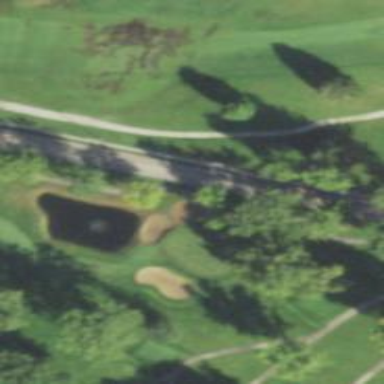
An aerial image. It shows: Golf hole.